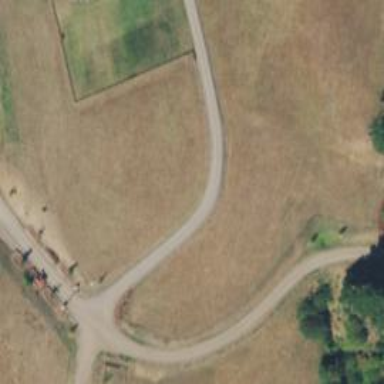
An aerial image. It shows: Driveway.